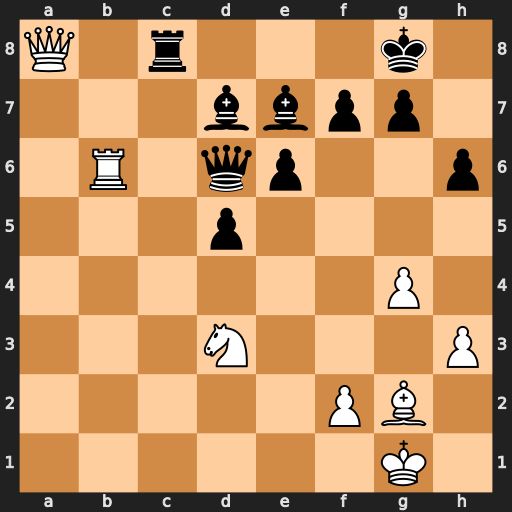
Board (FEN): Q1r3k1/3bbpp1/1R1qp2p/3p4/6P1/3N3P/5PB1/6K1
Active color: w
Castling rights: -
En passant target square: -
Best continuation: Rxd6 Rxa8 Rxd7